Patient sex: F
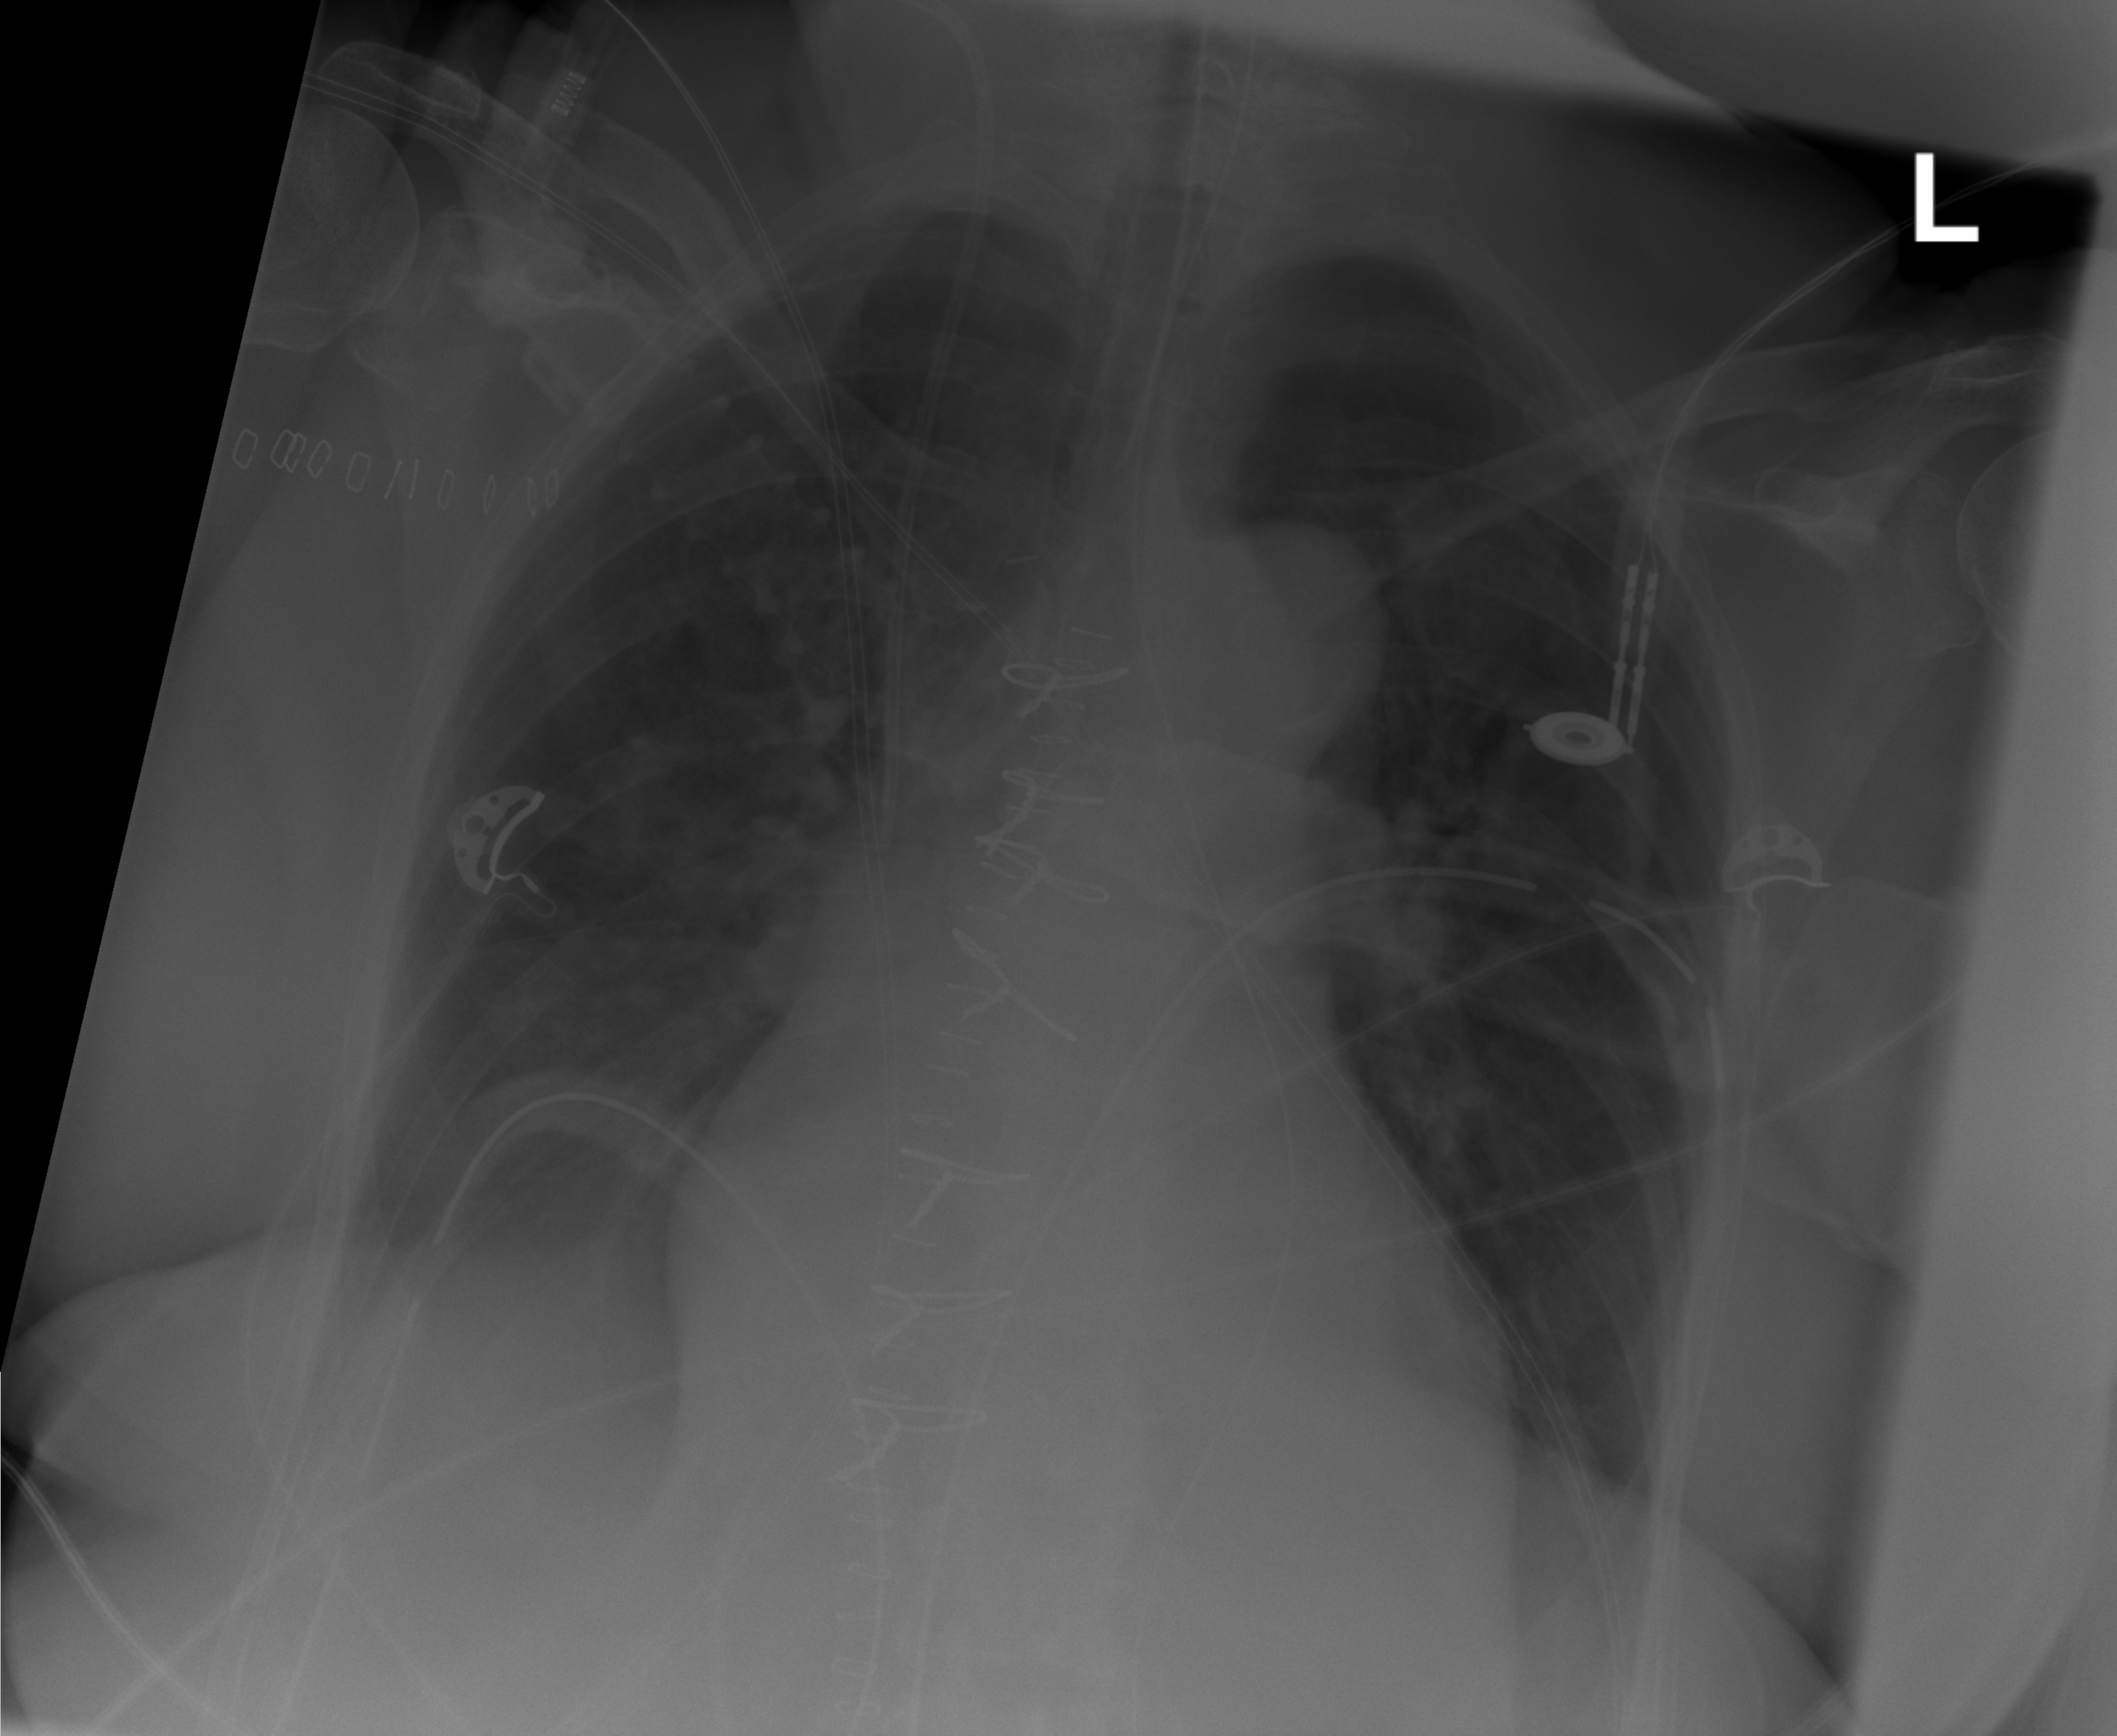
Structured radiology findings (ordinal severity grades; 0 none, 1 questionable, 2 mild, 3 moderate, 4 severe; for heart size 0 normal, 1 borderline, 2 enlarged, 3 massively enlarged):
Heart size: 2
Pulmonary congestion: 0
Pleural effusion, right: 2
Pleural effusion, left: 0
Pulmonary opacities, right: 0
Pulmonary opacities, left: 0
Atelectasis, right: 2
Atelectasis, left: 0